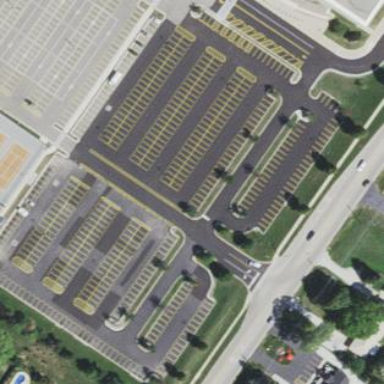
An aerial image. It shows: Parking area.